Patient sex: F
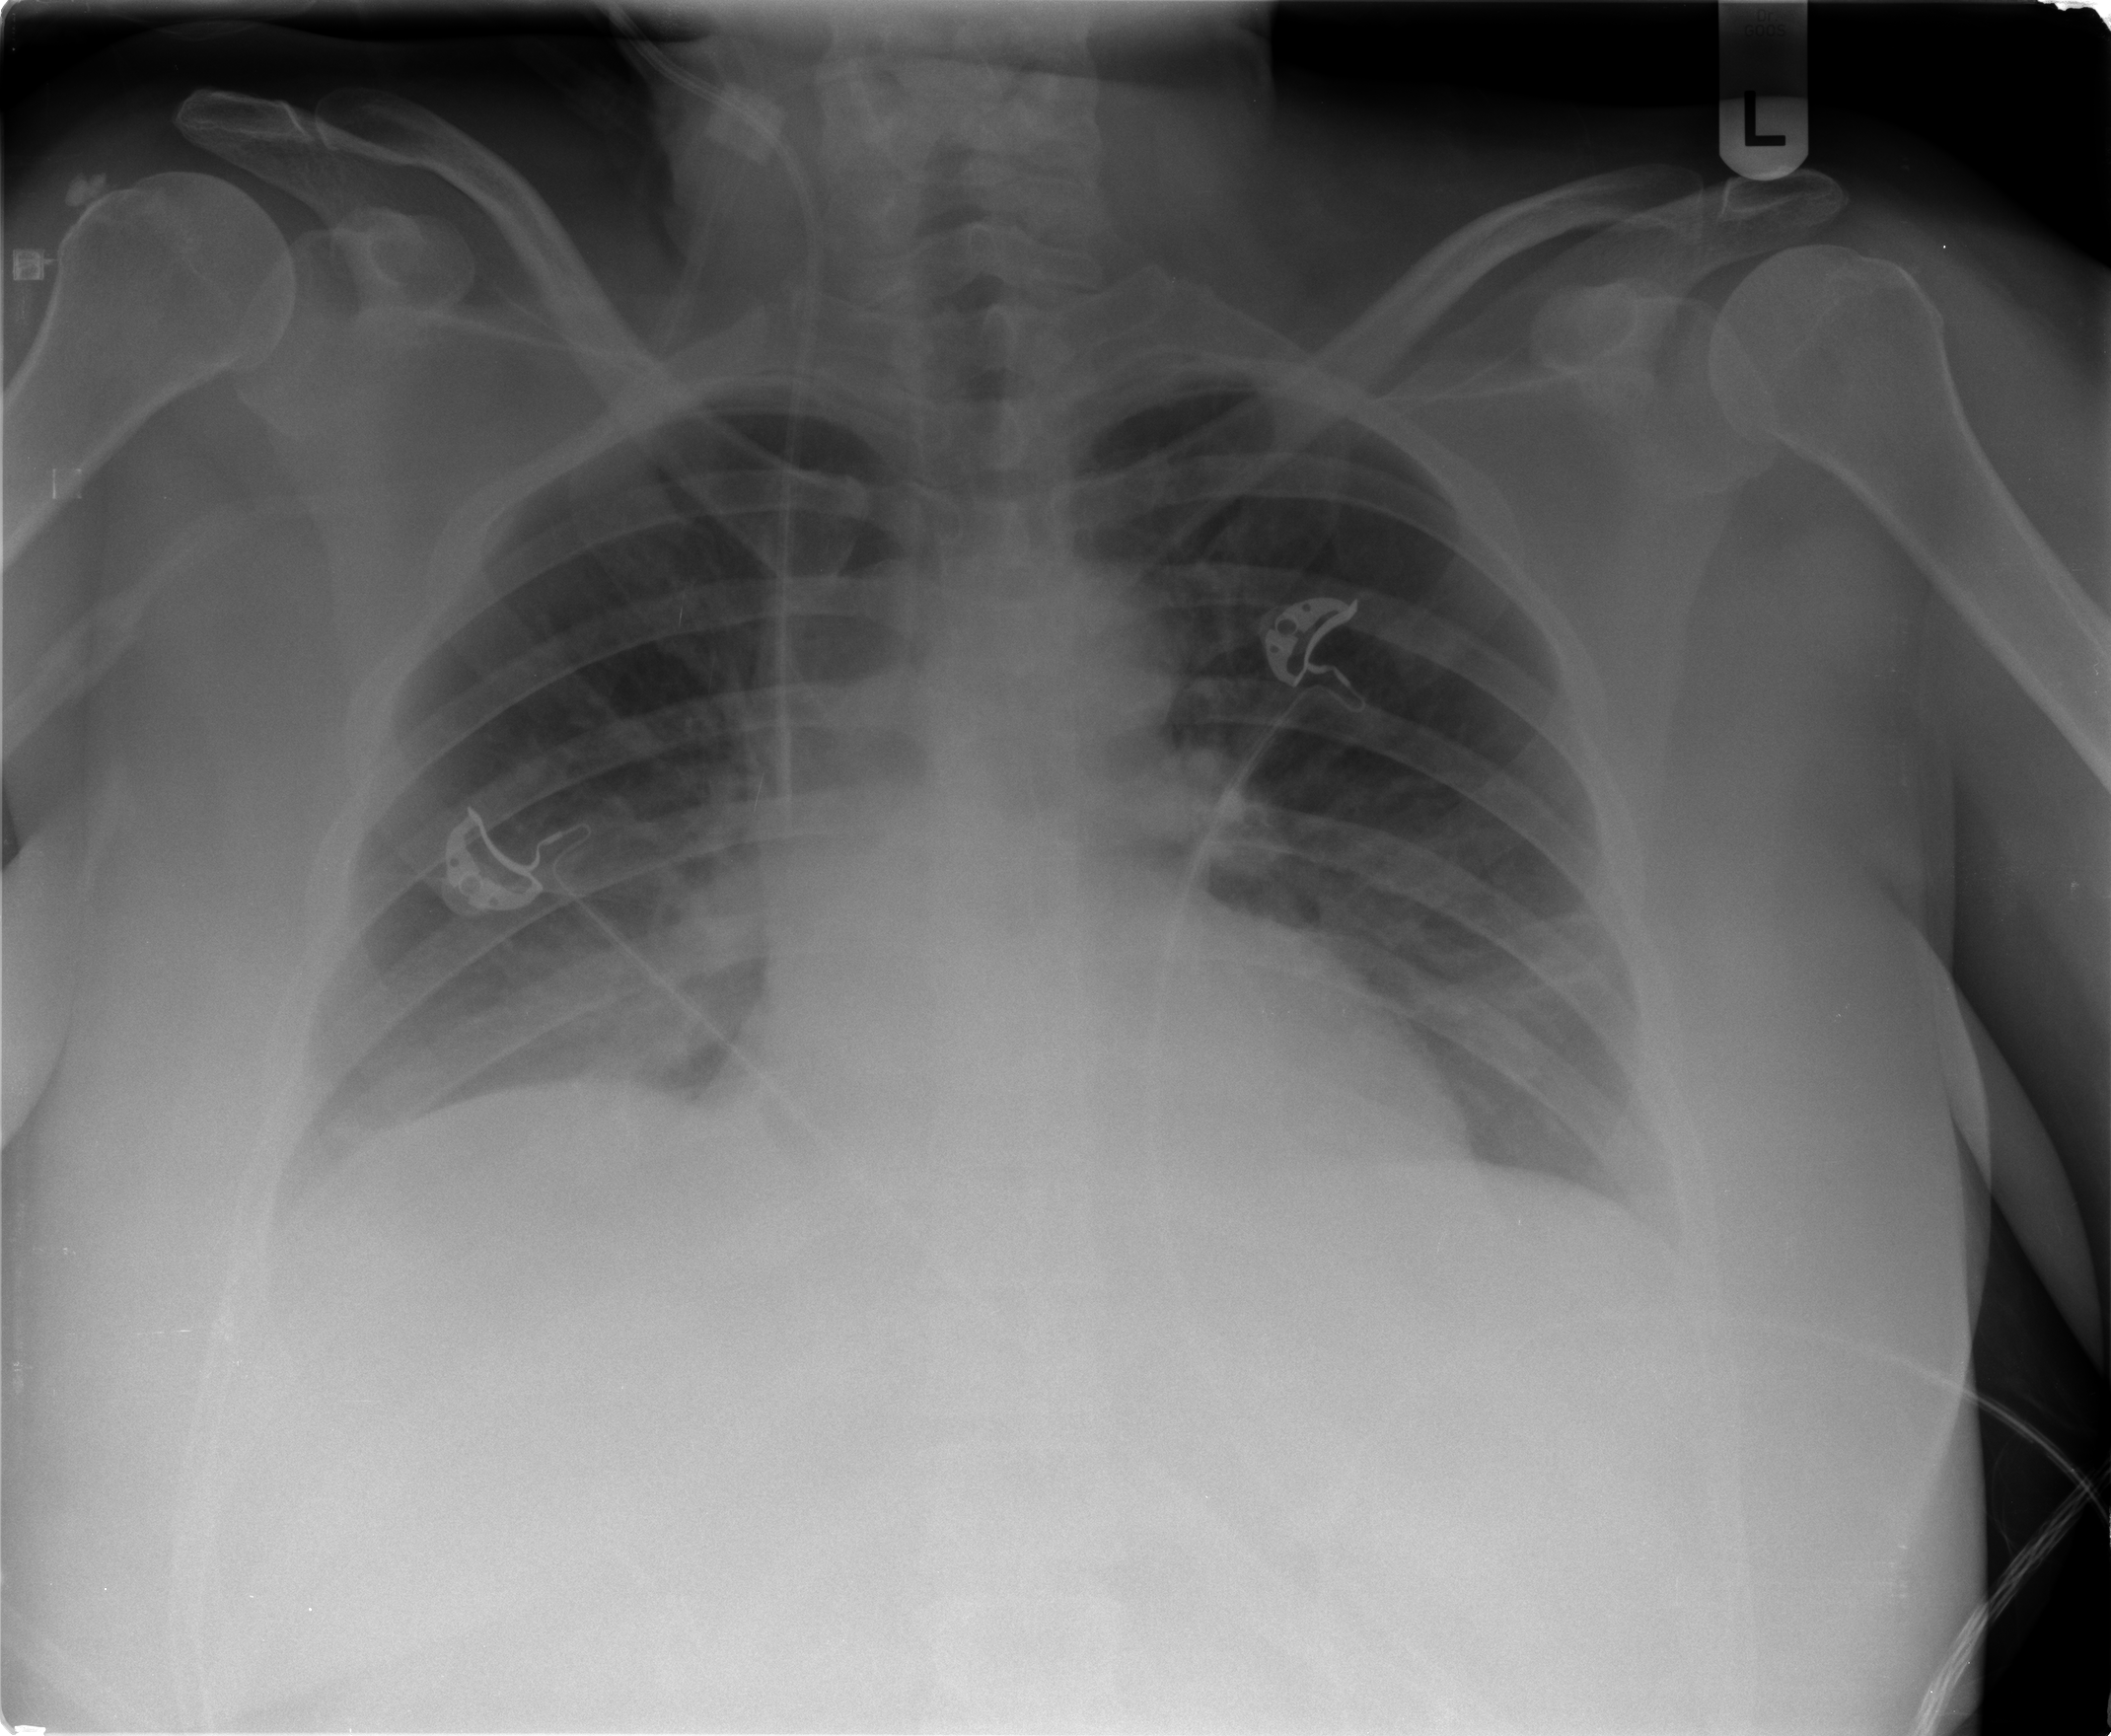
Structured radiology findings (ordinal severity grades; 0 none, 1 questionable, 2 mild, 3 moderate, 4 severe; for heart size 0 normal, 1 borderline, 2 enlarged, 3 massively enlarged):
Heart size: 0
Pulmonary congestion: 0
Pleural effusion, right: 0
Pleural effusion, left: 0
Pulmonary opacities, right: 0
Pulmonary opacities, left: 0
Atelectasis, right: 2
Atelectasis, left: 2